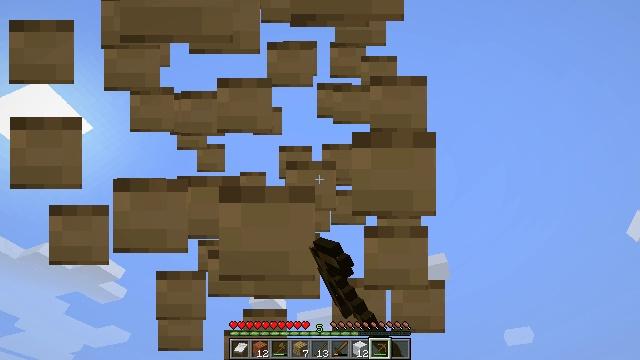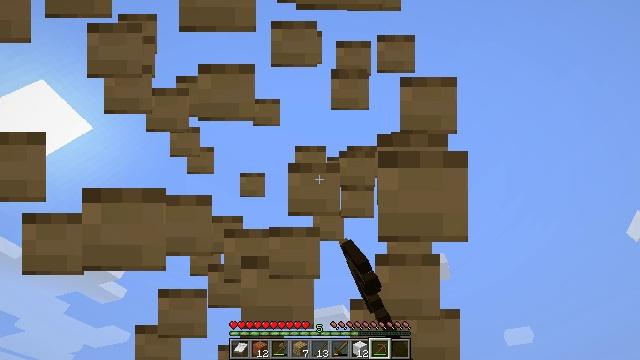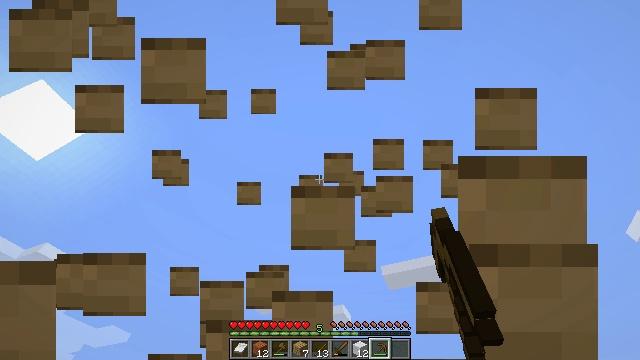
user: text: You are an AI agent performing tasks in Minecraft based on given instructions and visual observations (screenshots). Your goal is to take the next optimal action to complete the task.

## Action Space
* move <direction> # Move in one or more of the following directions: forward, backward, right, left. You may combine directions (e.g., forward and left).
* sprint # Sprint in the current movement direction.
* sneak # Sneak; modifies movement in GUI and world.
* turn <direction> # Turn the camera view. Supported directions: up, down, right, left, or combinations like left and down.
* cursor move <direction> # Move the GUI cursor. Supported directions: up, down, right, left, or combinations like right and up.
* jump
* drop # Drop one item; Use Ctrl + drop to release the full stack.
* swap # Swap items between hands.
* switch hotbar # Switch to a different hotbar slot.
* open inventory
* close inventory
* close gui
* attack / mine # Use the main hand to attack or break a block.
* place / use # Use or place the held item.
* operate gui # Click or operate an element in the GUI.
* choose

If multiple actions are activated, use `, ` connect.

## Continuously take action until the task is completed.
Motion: motion action
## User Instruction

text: Break the existing planks.
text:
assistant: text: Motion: attack / mine
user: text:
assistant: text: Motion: attack / mine
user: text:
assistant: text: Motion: attack / mine